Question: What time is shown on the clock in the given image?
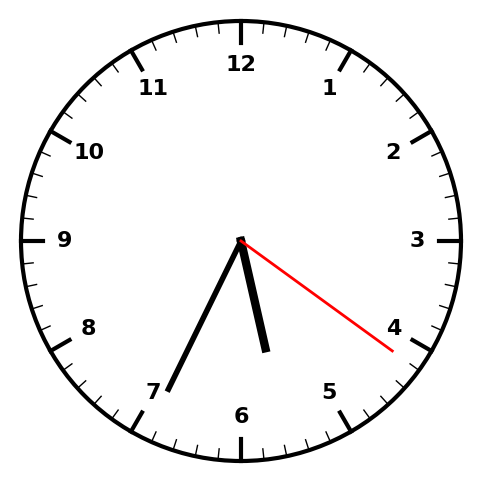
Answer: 05:34:21